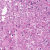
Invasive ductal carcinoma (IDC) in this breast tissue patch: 0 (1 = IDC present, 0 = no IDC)